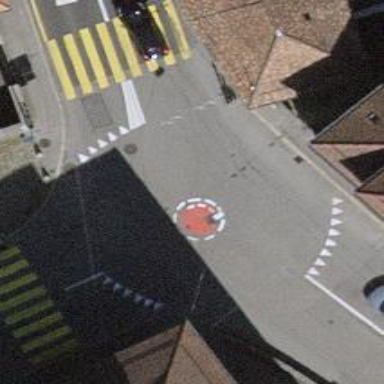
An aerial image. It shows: Mini roundabout on the road.